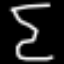
Label: hourglass